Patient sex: M
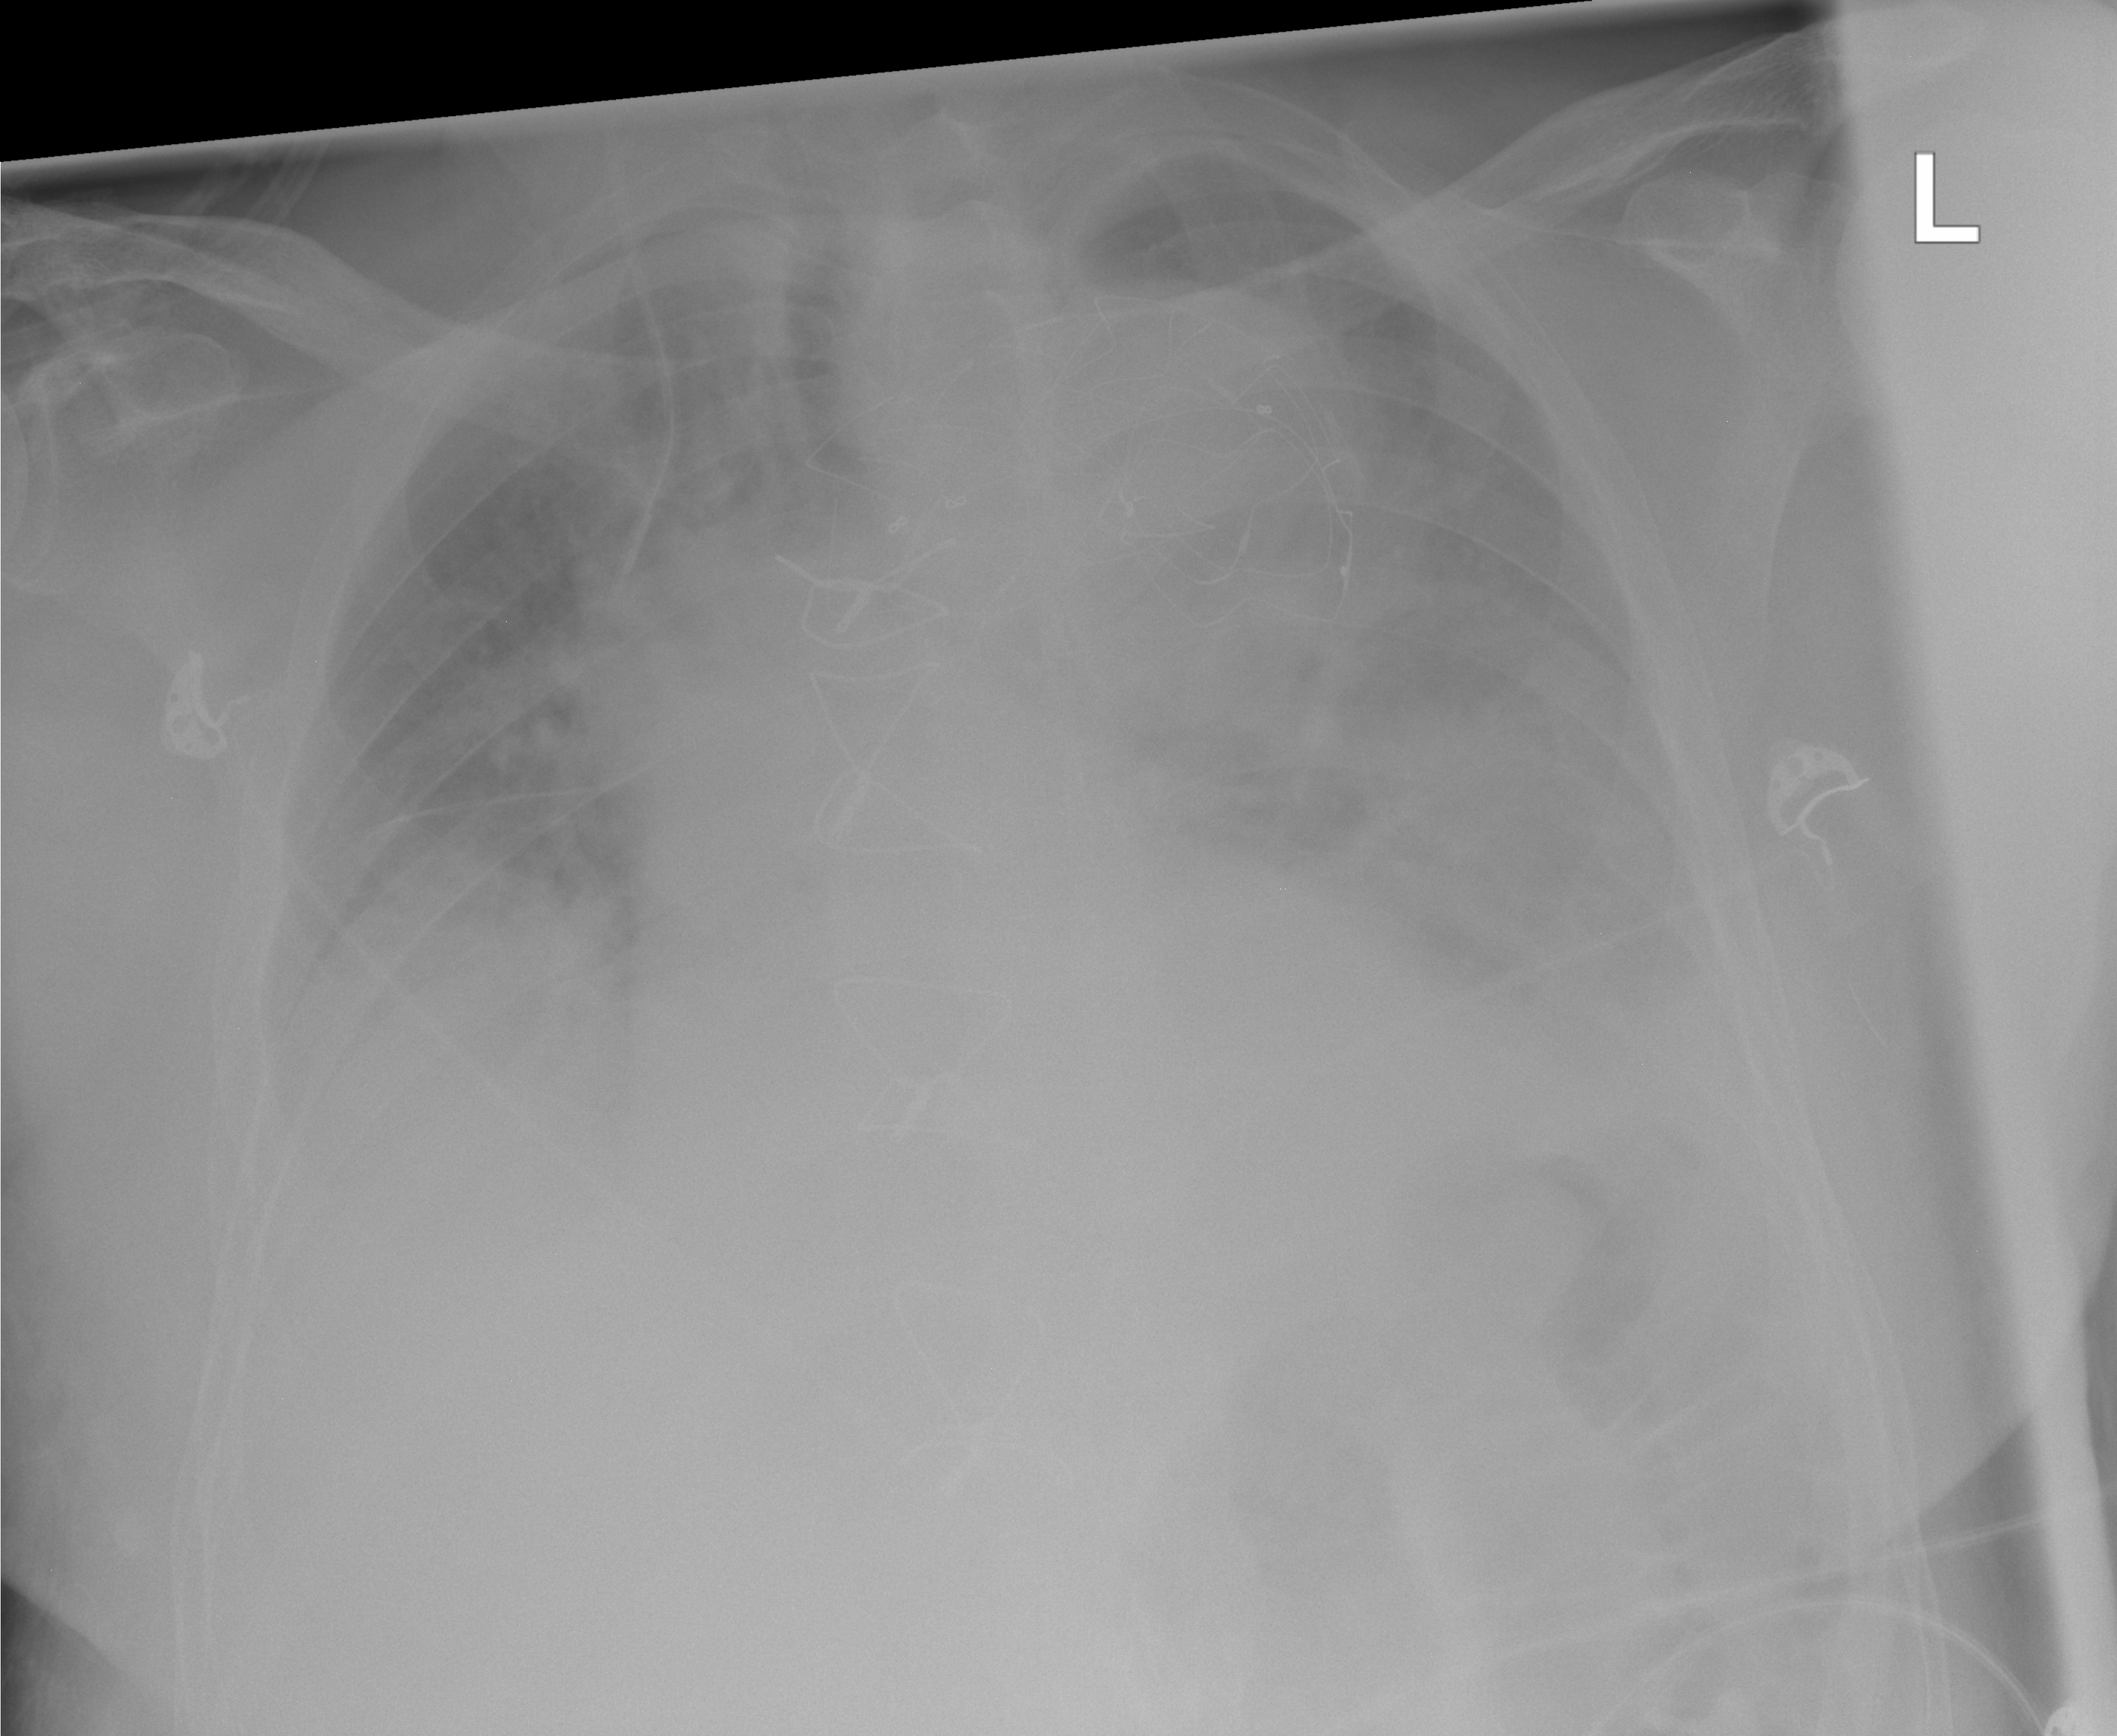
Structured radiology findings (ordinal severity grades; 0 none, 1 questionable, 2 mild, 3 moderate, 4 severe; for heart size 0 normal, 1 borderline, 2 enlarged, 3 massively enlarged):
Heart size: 0
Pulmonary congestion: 2
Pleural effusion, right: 2
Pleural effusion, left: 2
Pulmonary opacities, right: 2
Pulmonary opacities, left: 2
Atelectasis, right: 2
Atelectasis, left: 3